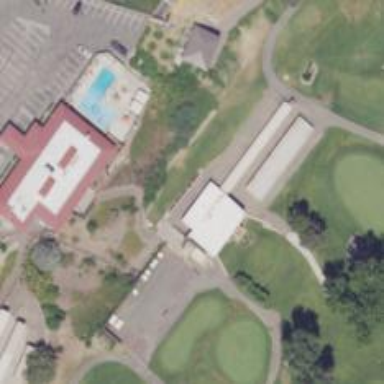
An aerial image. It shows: Golf-related image.